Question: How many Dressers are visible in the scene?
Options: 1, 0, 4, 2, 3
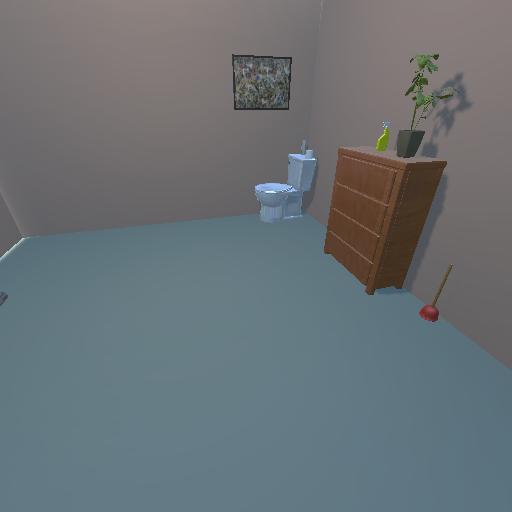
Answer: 1